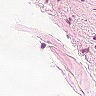
Metastatic tissue present: no